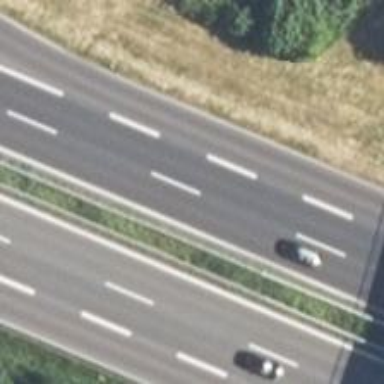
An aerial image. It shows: Motorway junction.